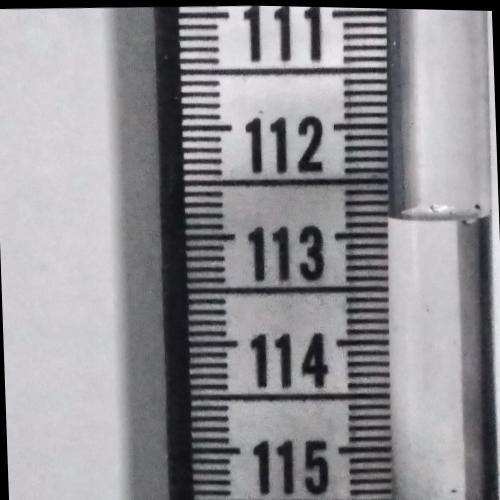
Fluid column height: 112.8 cm